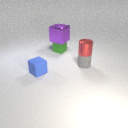
small green rubber cube to the left of small gray rubber cylinder